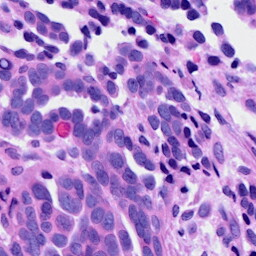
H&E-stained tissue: Ovarian